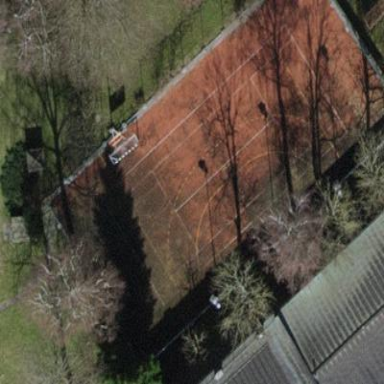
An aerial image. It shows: Tennis court on the leisure land pitch.